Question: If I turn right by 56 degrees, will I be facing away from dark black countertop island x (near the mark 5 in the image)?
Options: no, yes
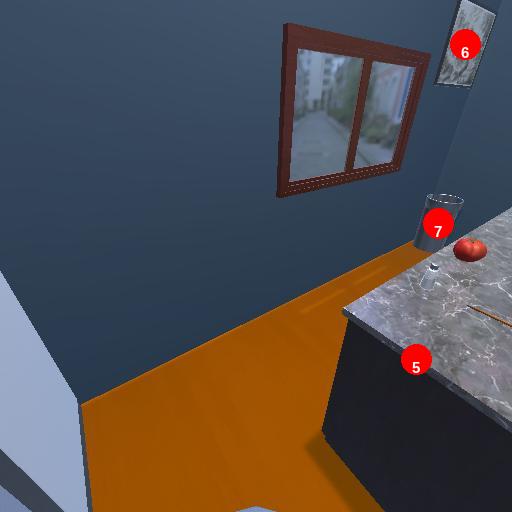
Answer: no